Question: I am trying to get the MSpec plugin to work with <URL> 5.1 running Visual Studio Premium 2010.
I have followed the install procedure and copied the 'Machine.Specification.dll' and 'Machine.Specifications.ReSharperRunner.5.1.dll' and the associated PDB files to the ReSharper plugins folder.
When Visual Studio starts I get this error message:

How do I resolve this? All the required DLL files are there. The DLL files are not on a network location.
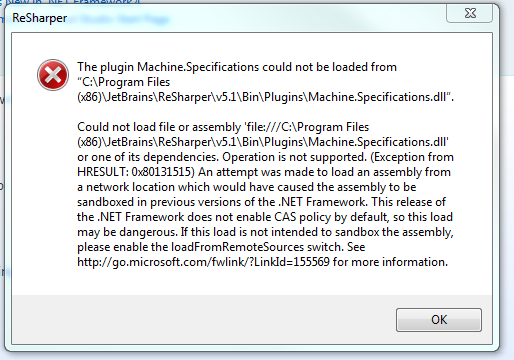
Answer: Please open the MSpec DLLs' properties in Explorer and click the "unblock" button on the first tab page. You need to do this for both 'Machine.Specifications.dll' and 'Machine.Specifications.ReSharperRunner.x.y.dll'.